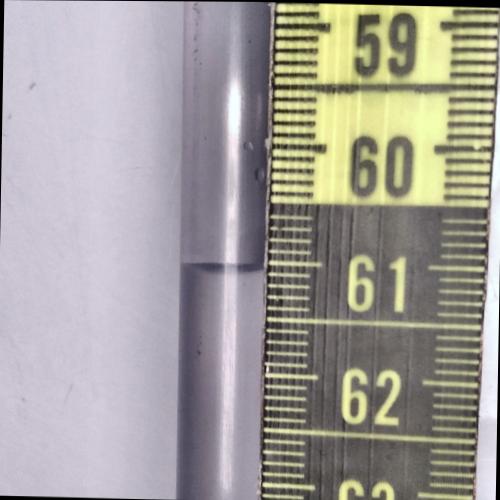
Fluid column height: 61.1 cm